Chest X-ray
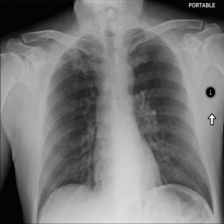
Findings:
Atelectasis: negative
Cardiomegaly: negative
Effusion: negative
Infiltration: negative
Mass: negative
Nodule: negative
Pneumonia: negative
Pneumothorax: negative
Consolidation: negative
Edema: negative
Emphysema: negative
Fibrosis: negative
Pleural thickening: negative
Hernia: negative